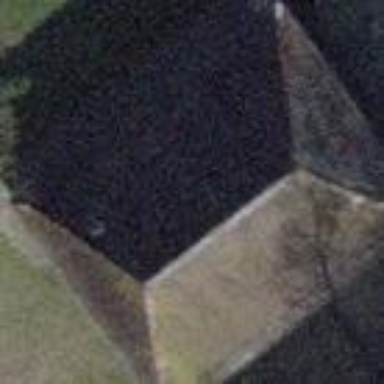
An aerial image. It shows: Shed.